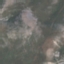
Label: HerbaceousVegetation